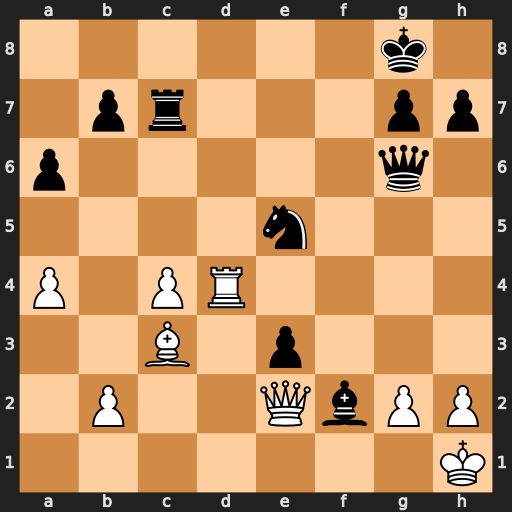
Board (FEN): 6k1/1pr3pp/p5q1/4n3/P1PR4/2B1p3/1P2QbPP/7K
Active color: w
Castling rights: -
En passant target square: -
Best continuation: Rd8+ Kf7 Bxe5 Rc5 Qf3+